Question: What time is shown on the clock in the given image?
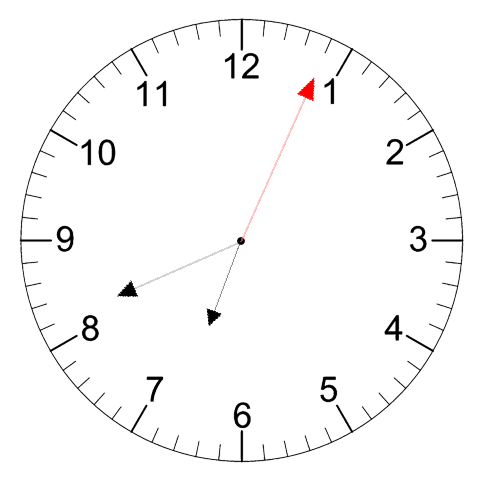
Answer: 06:41:04